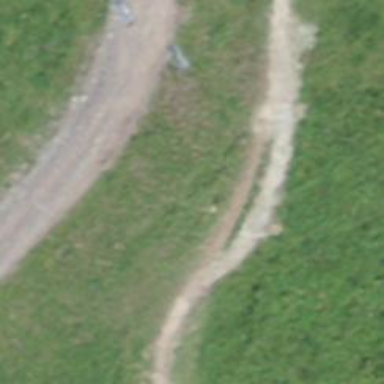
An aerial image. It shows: Downhill piste of intermediate difficulty.